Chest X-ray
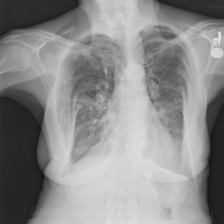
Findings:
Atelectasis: negative
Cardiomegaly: negative
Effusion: negative
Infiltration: positive
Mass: negative
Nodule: negative
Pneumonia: negative
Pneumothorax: negative
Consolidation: negative
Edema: negative
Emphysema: negative
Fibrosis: negative
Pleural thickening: negative
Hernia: negative